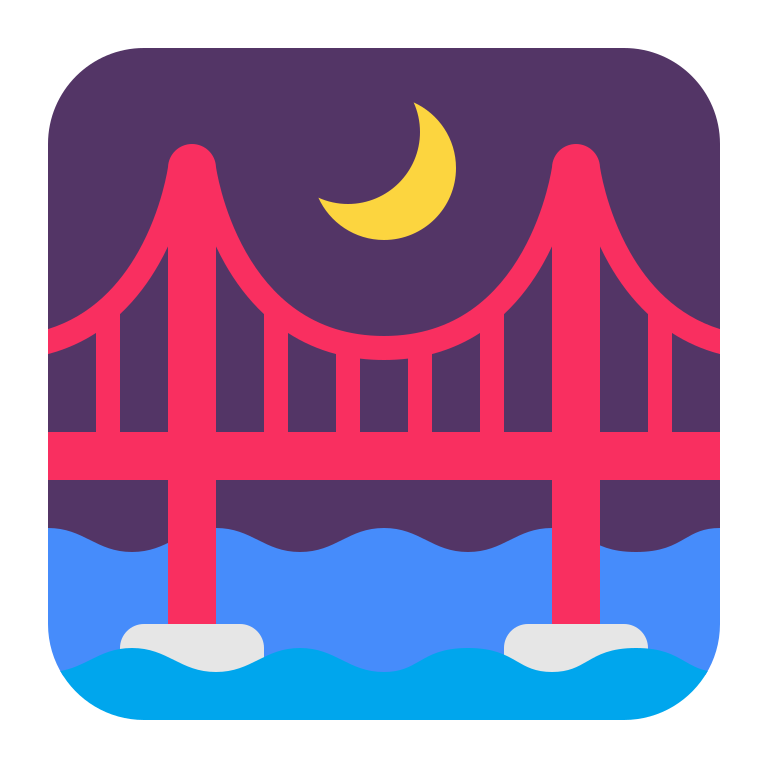
bridge at night flat